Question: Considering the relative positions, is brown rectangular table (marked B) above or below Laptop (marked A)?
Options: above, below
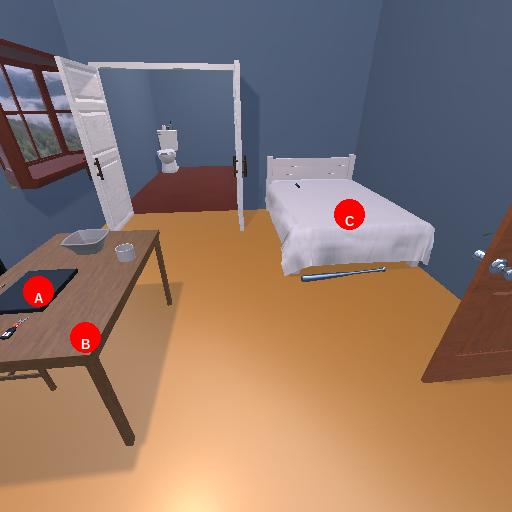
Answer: above